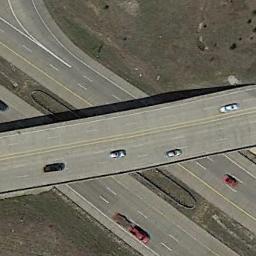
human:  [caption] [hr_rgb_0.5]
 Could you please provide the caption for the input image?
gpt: The cross-line overpass is over the road on the lawn .

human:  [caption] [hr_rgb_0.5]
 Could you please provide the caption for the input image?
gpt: Several cars are on the overpass .

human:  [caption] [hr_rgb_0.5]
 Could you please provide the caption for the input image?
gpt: Below this overpass is a four-lane highway .

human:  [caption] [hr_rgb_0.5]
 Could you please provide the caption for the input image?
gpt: The overpass is next to the bare land with some cars .

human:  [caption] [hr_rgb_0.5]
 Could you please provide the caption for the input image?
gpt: There are some bare lawns beside the overpass .